高一 · 立体几何学
如图是四棱雉的平面展开图, 其中四边形 $A B C D$ 为正方形, $E, F, G, H$ 分别为 $P A, P D, P C, P B$ 的中点，在此几何体中，给出下面四个结论:

(1)平面 $E F G H / /$ 平面 $A B C D$; (2)平面 $P A D / / B C$; (3)平面 $P C D / / A B$; (4)平面 $P A D / /$ 平面 $P A B$.其中正确的有( )
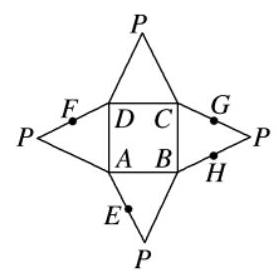
A. (1)(3)
B. (1)(4)
C. (1)(2)(3)
D. (2)(3)
答案: C
解析: 面展开图还原为四棱锥如图所示, 则 $E H / / A B$, 所以 $E H / /$ 平面 $A B C D$. 同理可证 $E F / /$ 平面 $A B C D$,所以平面 $E F G H / /$ 平面 $A B C D$; 平面 $P A D$, 平面 $P B C$, 平面 $P A B$, 平面 $P D C$ 均是四棱锥的四个侧面, 则它们两两相交.